Question: I am currently working on a project where remote users will have their own instance of an application () and a copy of the database which is synchronised with a central database on a server; people within the office will also have access to this application, which is hosted on the server.
On each of the remote user's laptops and on the server are reports generated in Microsoft Reporting Services and within the application I use a report viewer () to view these reports.
On one of the remote user's machines I am able to view all the reports without any issues, but when trying to view them on the server, when selecting a Parameter that depends on another parameter all parameter fields become disabled and when you click on view report button nothing happens (As shown in the picture below).

If I was to view these reports directly by going to localhost/Reports_SQLEXPRESS, these reports work as they should and there are no issues.
I have run the following <URL> on the server but with no avail.
Operating System: Windows Server 2008 R2 Enterprise (Service Pack 1)
Database: SQL 2008 R2
Visual Studio Installed: No (Never been installed)
IIS Installed: 7.5.7600.16385
Operating System: Windows 7 Professional (Service Pack 1)
Database: SQL Express 2008 R2 with Advanced Services
Visual Studio Installed: Yes (Visual Studio 2008 & 2010)
IIS Installed: 7.5.7600.16385
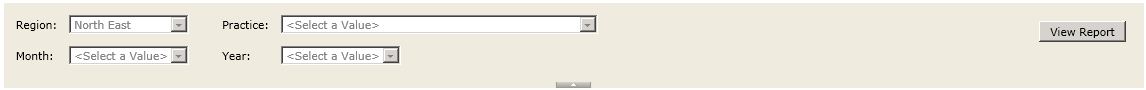
Answer: I noticed my error was caused by a JavaScript error that was occurring on the server copy and not on the remote users computer.
The error I was getting was the following:
> Microsoft JScript runtime error: Sys.ArgumentNullException: Value
cannot be null.
Parameter name: panelsCreated[2]
I found the solution on the <URL> website, it seems to be a bug when using .Net4 and the ReportViewer2010. As mentioned in the link above, I added the property ScriptMode to my AjaxToolkitScriptManager and set the property to Release Mode and it now works.
---
I have also experienced another issue where the ReportViewer freezes an displays no data in IE11.
In the Event Viewer is is throwing the following error
> Missing URL parameter: IterationId
I was able to fix this with the instructions from the following post
<URL>